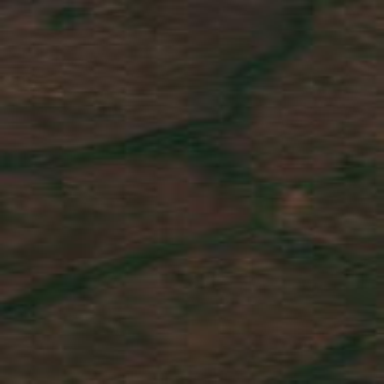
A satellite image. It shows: Forest area.